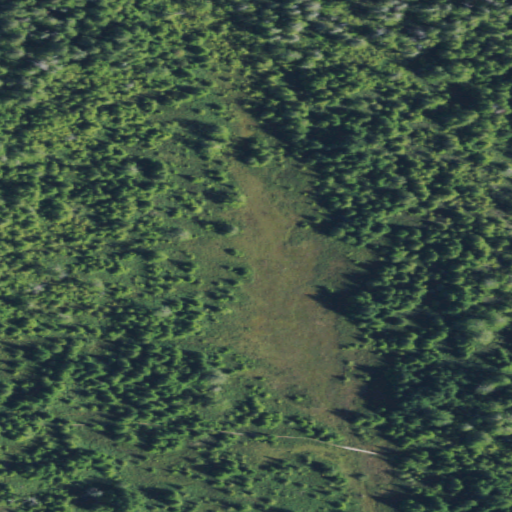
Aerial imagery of plain(s) in Washington named Ahlstroms Prairie containing evergreen forest, woody wetlands, open development, shrub, and mixed forest